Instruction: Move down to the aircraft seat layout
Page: seats
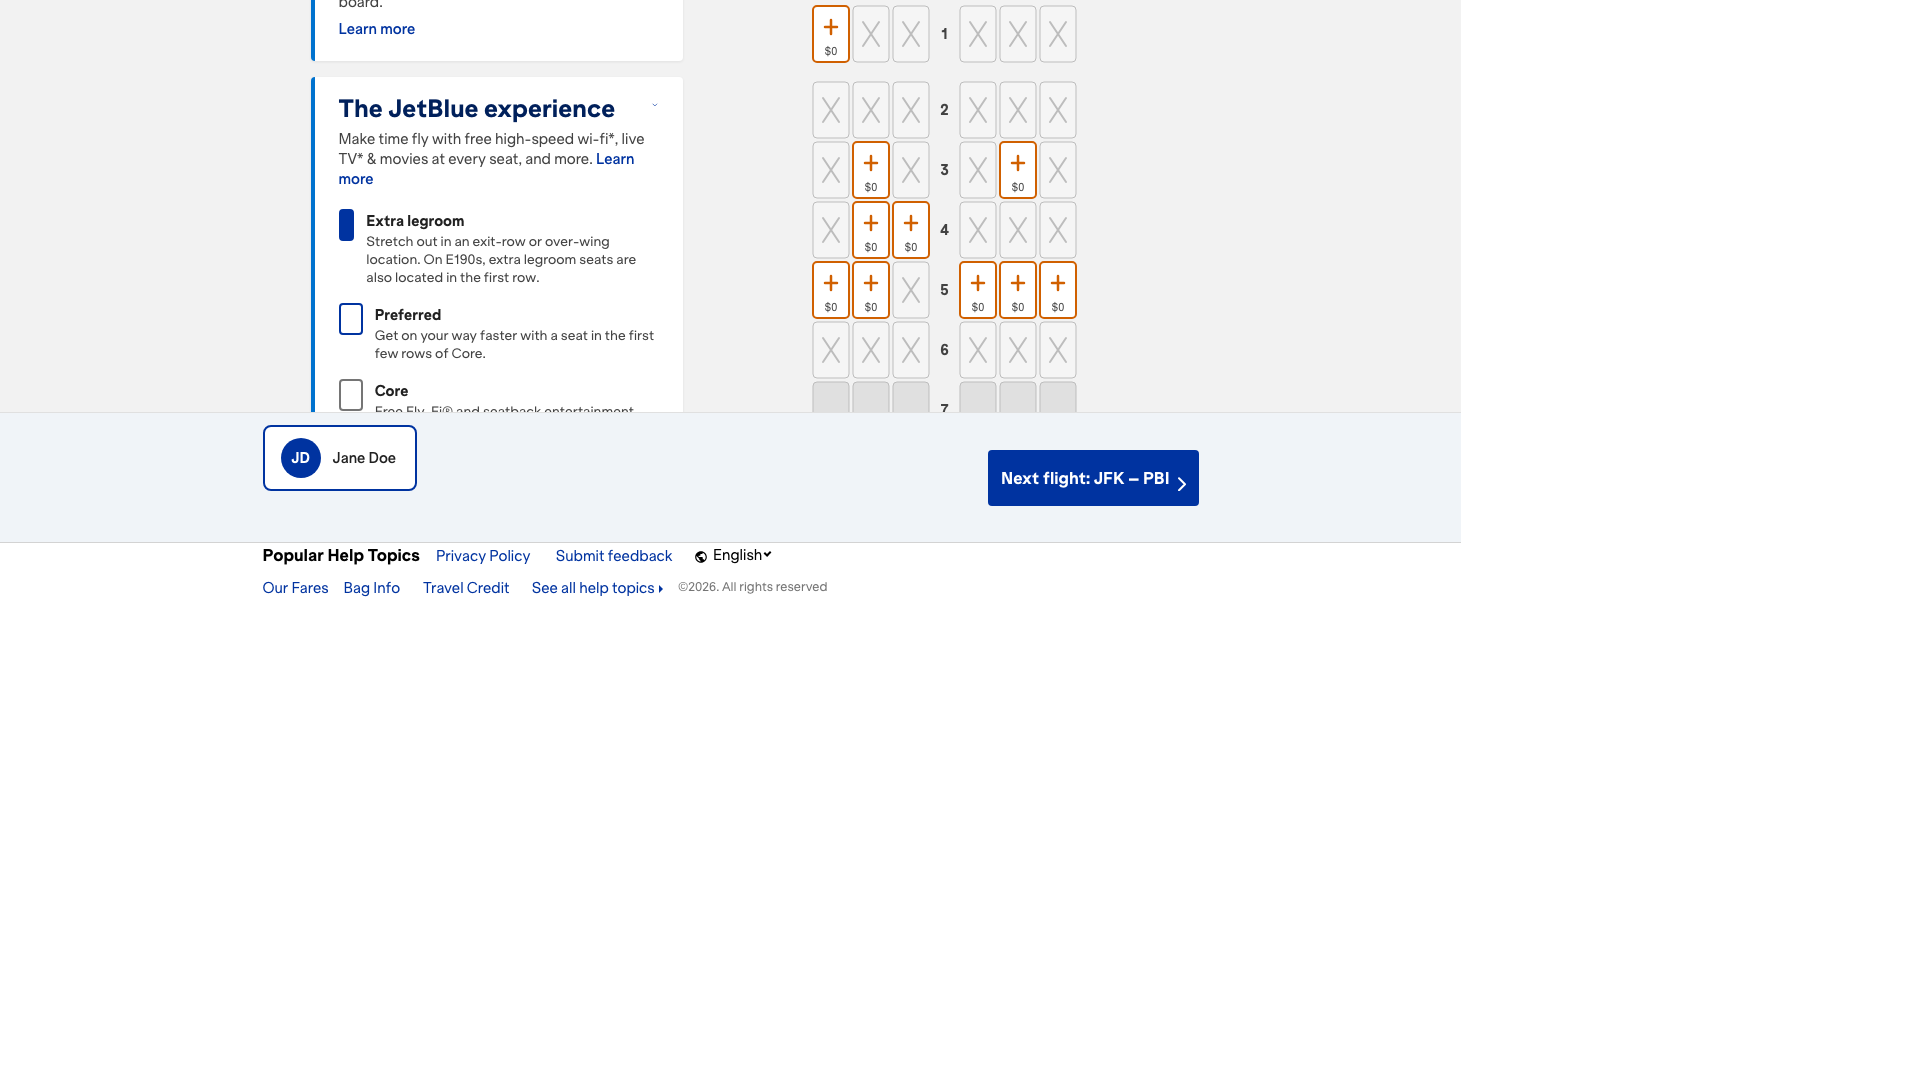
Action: scroll